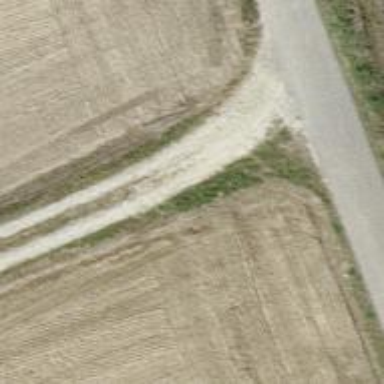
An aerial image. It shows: Track with grade 2 gravel surface.